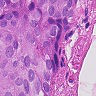
Metastatic tissue present: yes